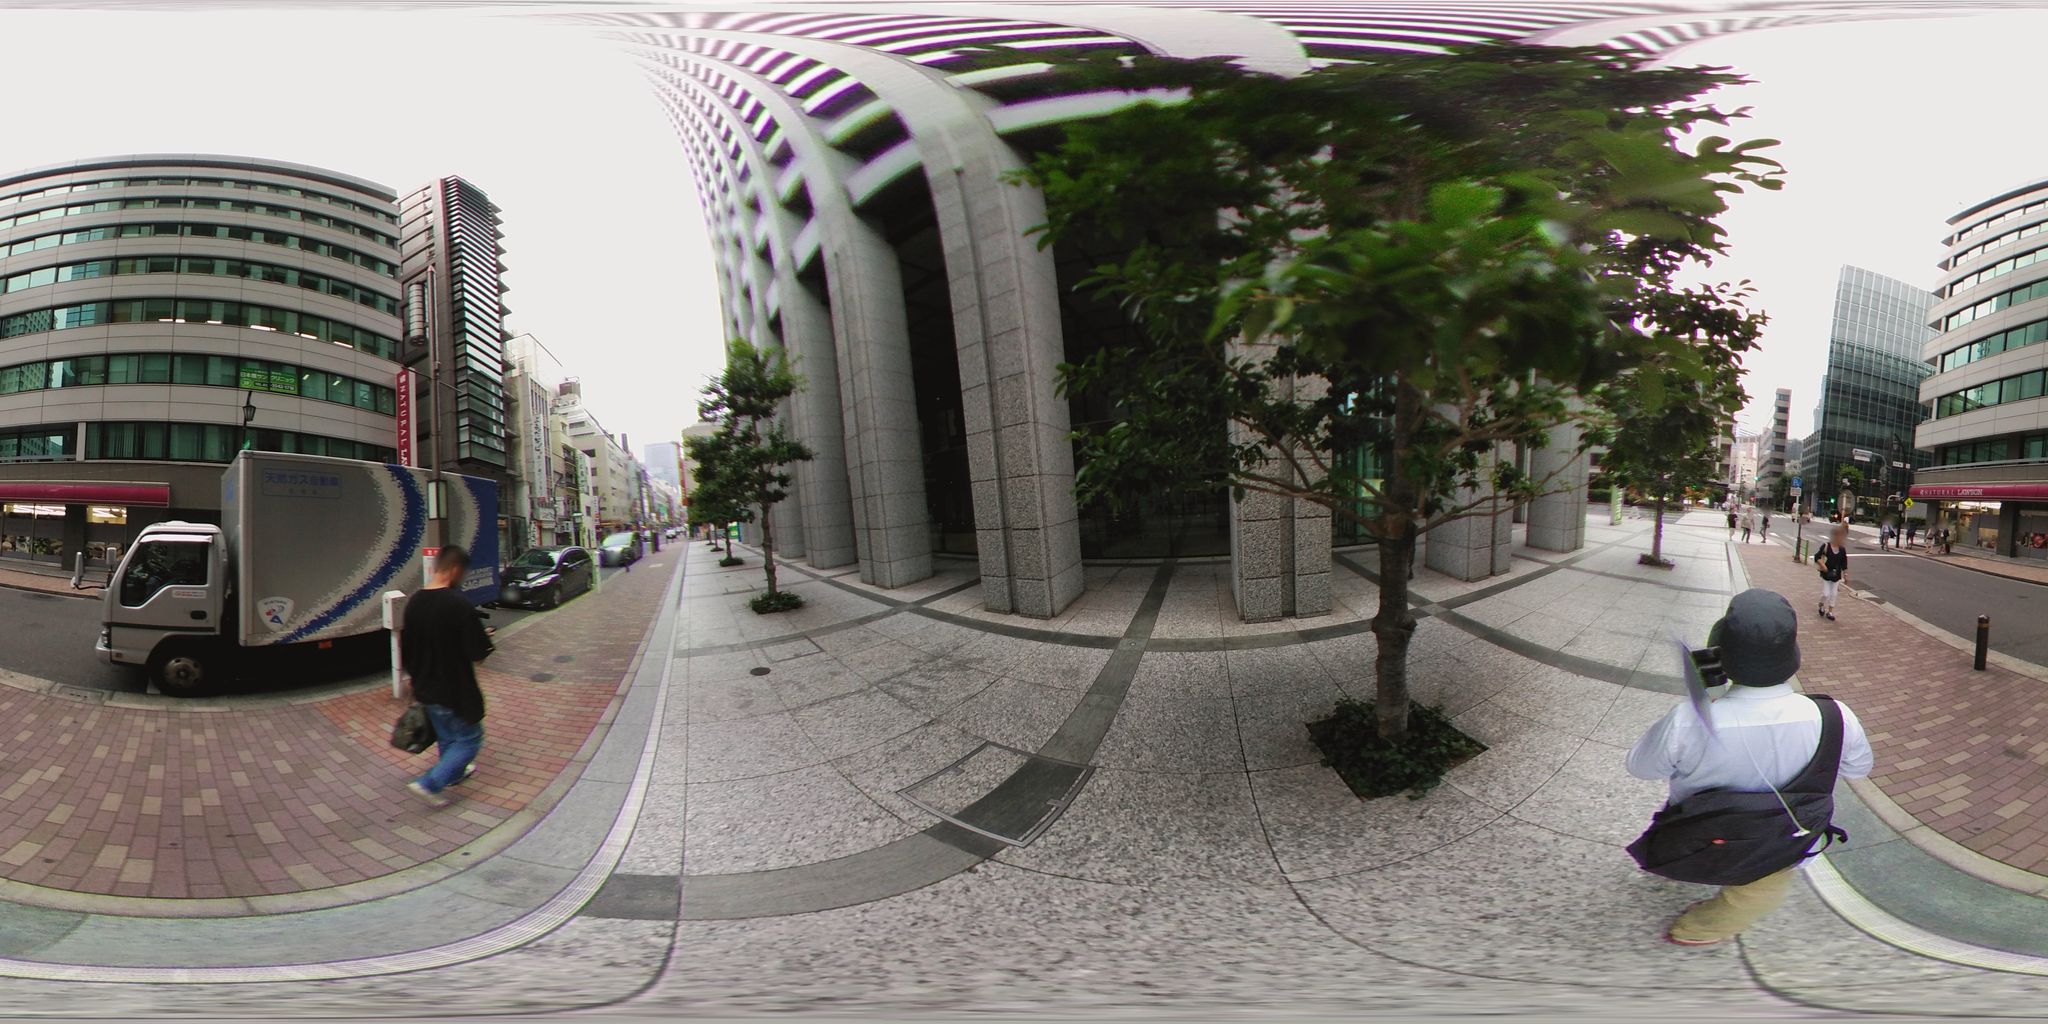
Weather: clear
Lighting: day
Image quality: good
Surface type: walking surface
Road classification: unclassified
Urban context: urban centre
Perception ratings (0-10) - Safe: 7.89, Lively: 9.51, Beautiful: 1.7, Boring: 1.85, Depressing: 3.2, Wealthy: 2.14